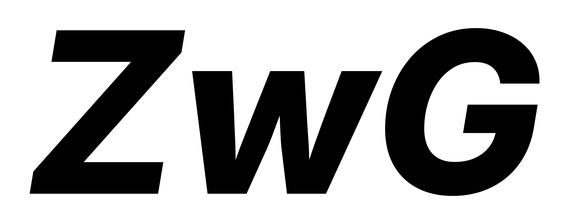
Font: Inter-Italic_ExtraBold_Italic